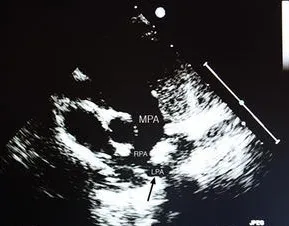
Transthoracic echocardiogram showing main pulmonary artery (MPA) giving rise to right pulmonary artery (RPA) with arrow depicting left pulmonary artery (LPA) arising from its distal segment.
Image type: radiology (ultrasound)